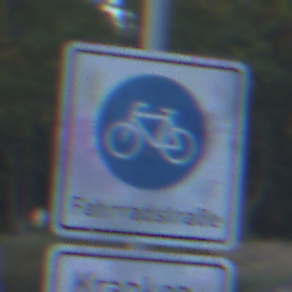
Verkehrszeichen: BeginnFahrradstrasse
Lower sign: BesondereFahrzeugeUndTransportgueter4
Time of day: SunriseSunset
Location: Outdoor (Urban)
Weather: Clear
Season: NotSpecified
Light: Natural